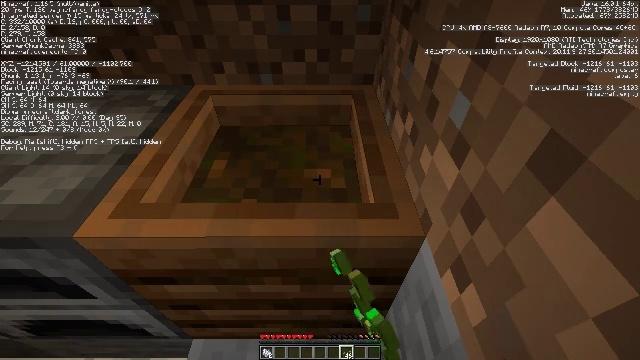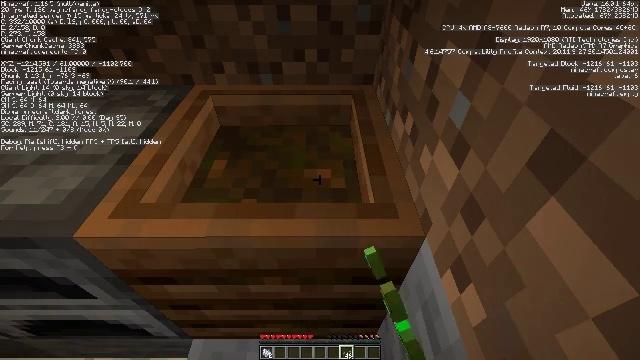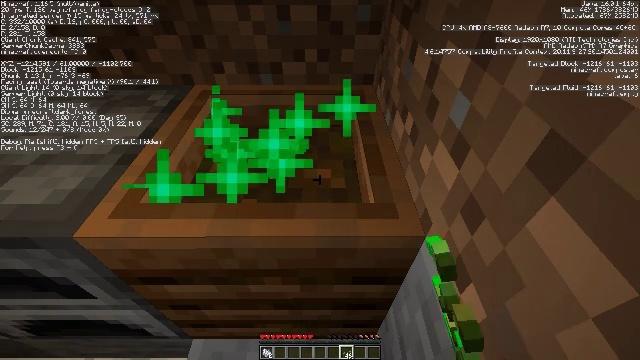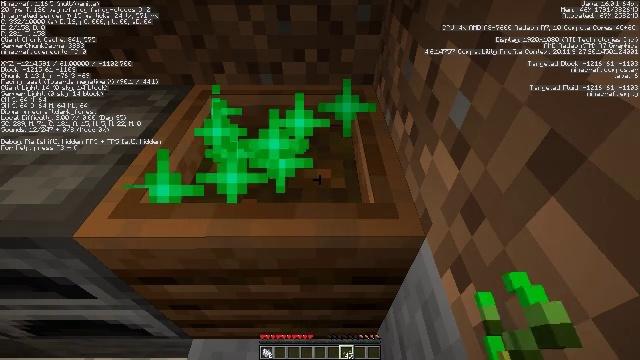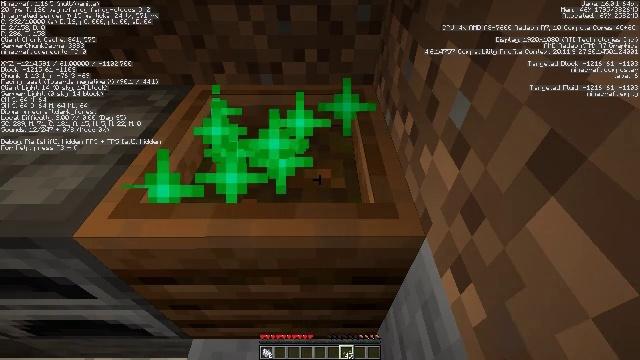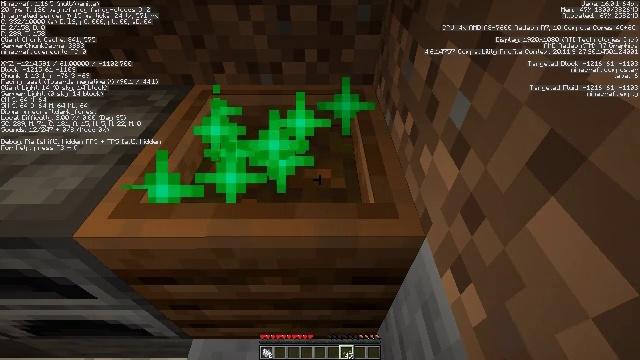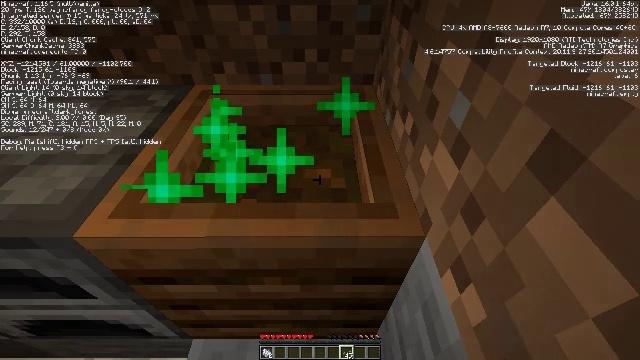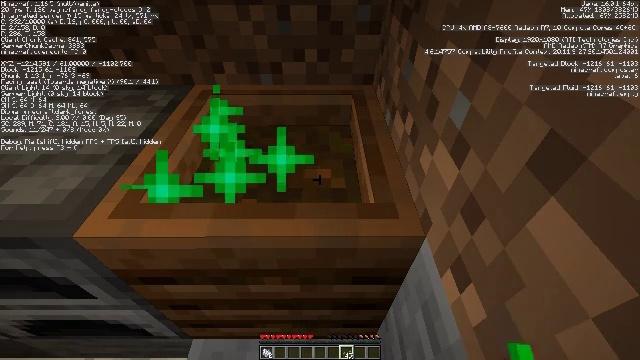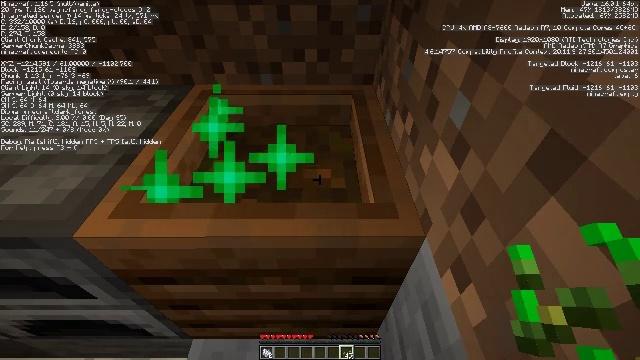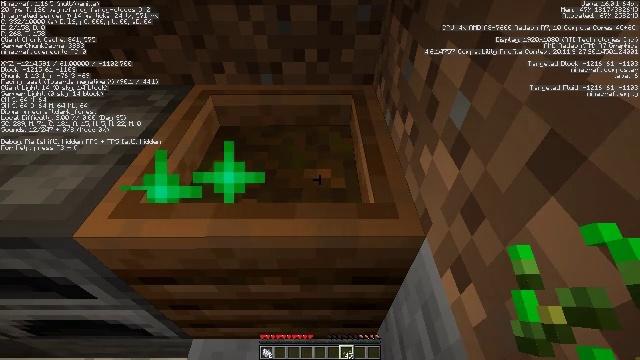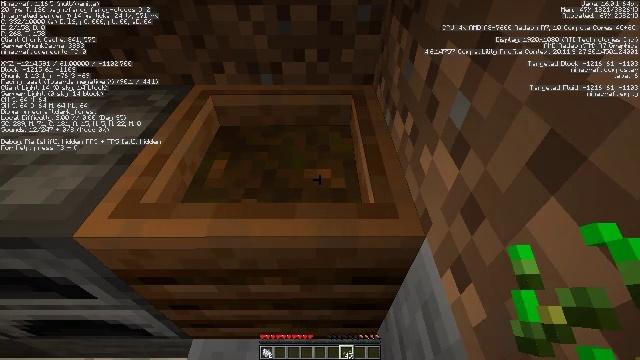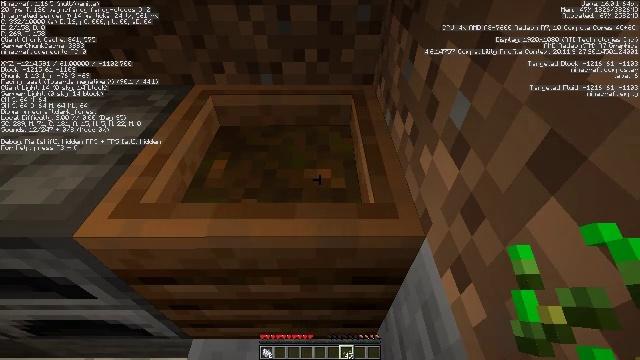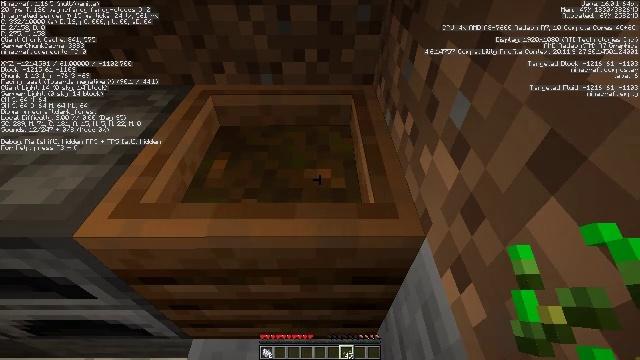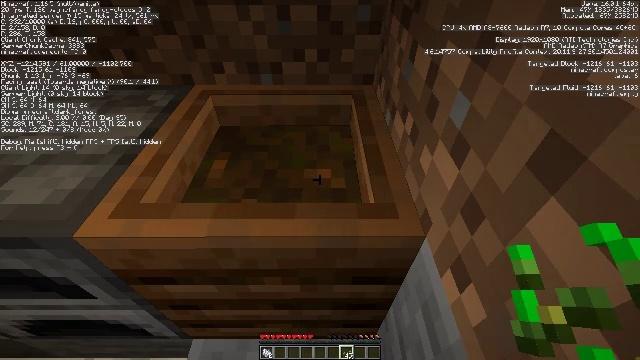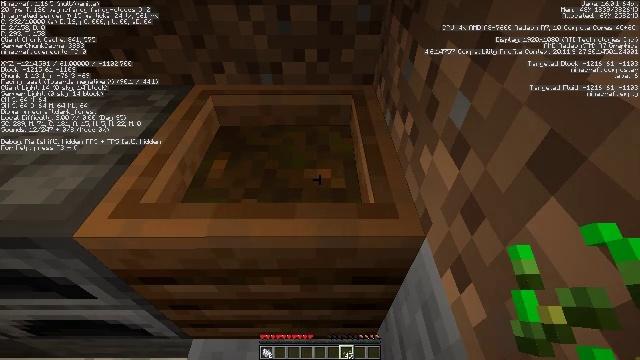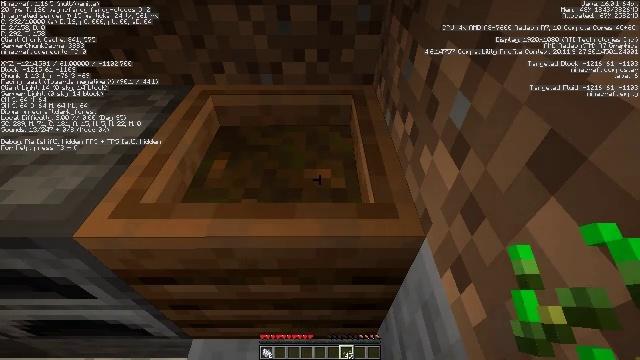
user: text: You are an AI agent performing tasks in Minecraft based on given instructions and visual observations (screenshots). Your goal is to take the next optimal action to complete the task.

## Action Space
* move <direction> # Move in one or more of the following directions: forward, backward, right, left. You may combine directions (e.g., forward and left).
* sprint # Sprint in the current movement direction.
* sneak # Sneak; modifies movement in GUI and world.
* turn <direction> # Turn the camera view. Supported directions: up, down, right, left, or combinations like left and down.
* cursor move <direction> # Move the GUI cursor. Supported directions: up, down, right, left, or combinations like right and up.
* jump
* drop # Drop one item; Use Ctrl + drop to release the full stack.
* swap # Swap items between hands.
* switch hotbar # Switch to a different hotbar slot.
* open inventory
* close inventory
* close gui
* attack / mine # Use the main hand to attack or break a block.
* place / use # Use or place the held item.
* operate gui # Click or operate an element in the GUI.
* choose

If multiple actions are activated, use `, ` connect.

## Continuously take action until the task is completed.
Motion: motion action
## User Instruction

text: Cook kelp to craft dried kelp.
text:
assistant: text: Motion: no_op
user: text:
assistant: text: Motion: no_op
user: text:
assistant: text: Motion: no_op
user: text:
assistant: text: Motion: no_op
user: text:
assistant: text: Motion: no_op
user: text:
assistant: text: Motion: no_op
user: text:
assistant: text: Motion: no_op
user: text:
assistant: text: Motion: no_op
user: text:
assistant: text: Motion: no_op
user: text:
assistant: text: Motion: no_op
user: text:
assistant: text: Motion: no_op
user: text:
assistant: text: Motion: no_op
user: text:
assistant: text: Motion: no_op
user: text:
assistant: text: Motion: no_op
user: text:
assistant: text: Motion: use / place
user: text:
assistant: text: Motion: use / place
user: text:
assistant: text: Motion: use / place
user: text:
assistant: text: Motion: use / place
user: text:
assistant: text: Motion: no_op
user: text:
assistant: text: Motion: no_op
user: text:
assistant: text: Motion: no_op
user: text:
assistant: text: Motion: no_op
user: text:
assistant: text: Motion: no_op
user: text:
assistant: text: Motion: no_op
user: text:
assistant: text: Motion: no_op
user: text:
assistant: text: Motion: no_op
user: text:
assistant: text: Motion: no_op
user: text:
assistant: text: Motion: no_op
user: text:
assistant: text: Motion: no_op
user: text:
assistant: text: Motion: no_op